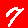
Digit: 7